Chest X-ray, PA view. Patient: 44 years old, sex F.
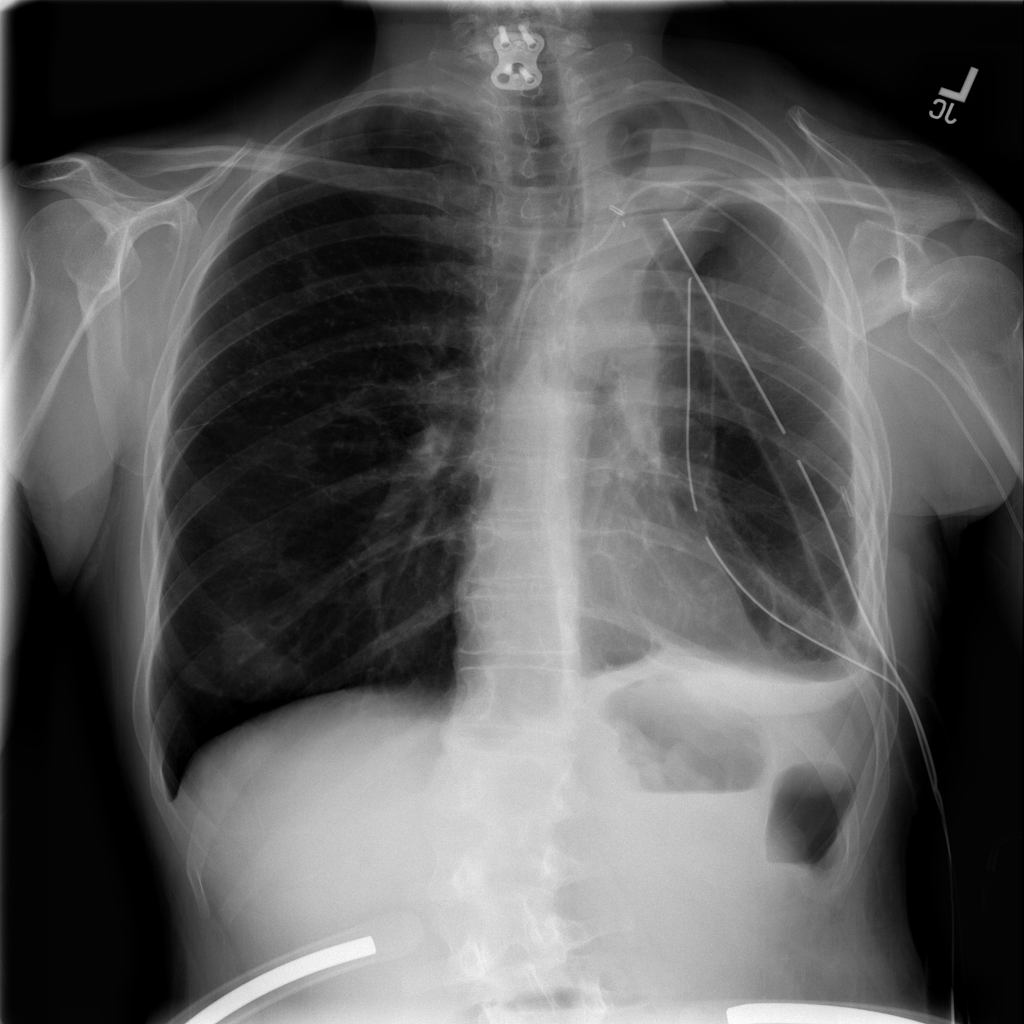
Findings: Infiltration, Nodule, Pneumothorax